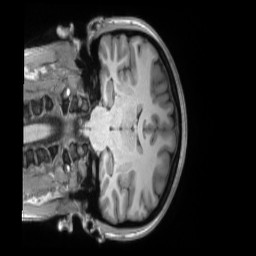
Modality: T1w
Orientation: coronal
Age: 19
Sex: female
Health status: ill
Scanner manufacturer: siemens
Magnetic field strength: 3 T
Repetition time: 2.2 s
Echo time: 0.00157 s